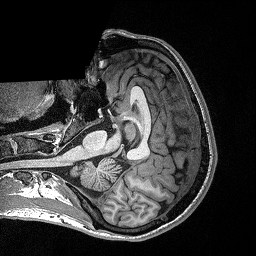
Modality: T1w
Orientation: axial
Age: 22
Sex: male
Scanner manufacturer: siemens
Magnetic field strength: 3 T
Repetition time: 2.4 s
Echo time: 0.03 s